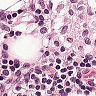
Metastatic tissue present: no